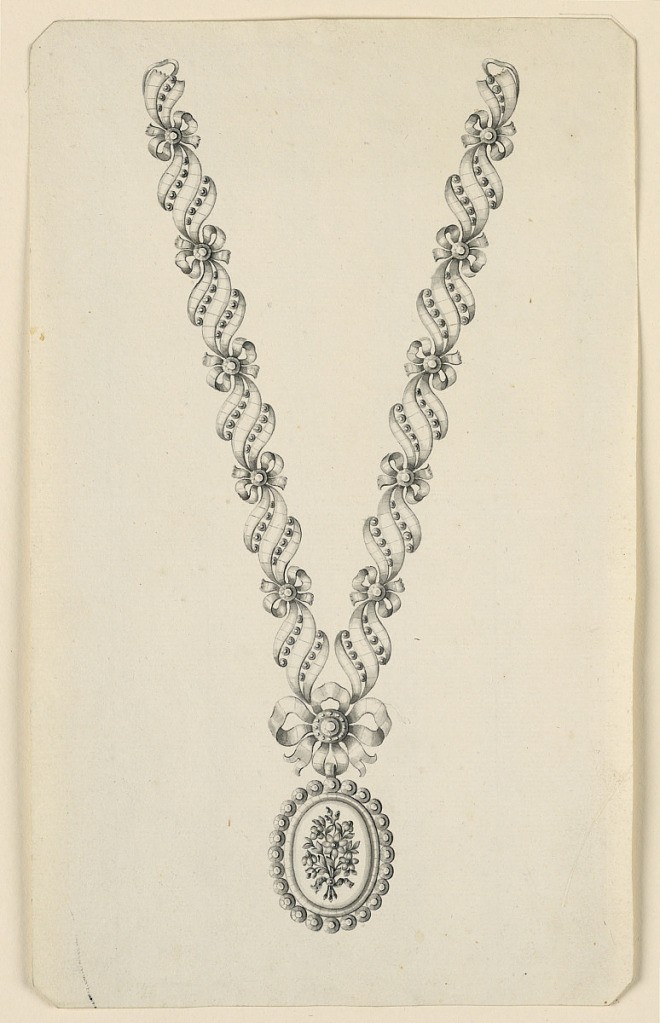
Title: Design for a Necklace
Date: ca. 1780
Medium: Pen and black ink, brush and gray watercolor on paper
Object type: Drawing
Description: Jewelry design for a necklace. The parts of the chain consist of three scrolls of band with rows of bead between them, connected by knots. Hanging from a knot, forming a part of the chain, is a medallion with a bunch of flowers, framed by a moulding with an exterior row of disks. Beveled corners.